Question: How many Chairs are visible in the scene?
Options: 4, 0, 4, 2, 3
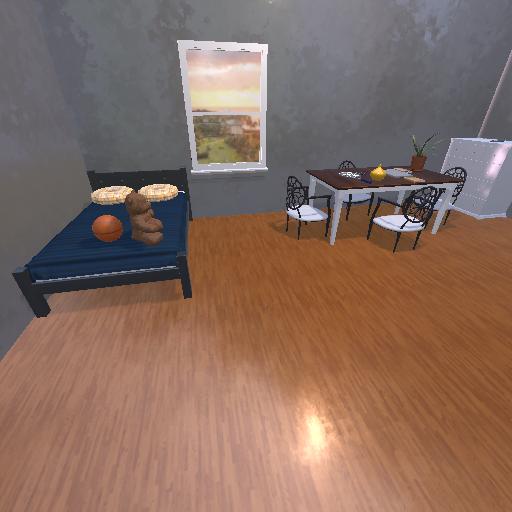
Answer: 4